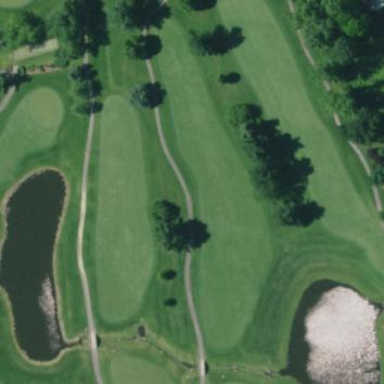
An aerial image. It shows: Golf fairway surrounded by grass.